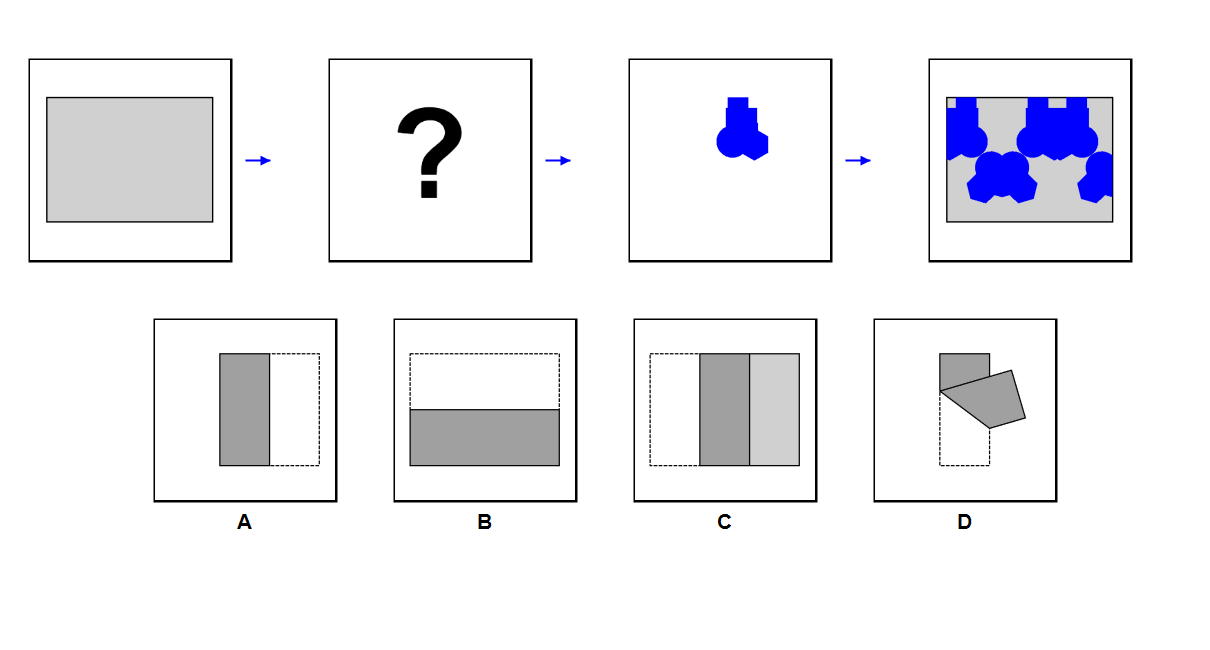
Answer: B